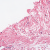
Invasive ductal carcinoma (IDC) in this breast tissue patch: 0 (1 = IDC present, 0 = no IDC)